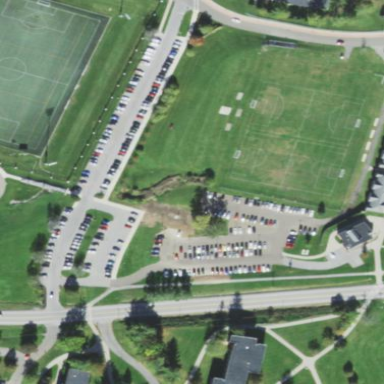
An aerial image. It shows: Soccer pitch with grass surface for leisure and sports.